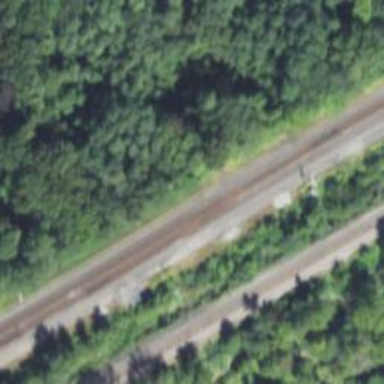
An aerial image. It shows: Railroad crossover.